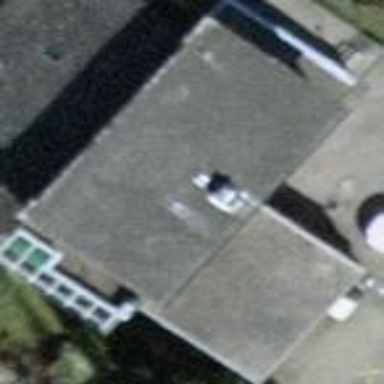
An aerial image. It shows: Semi-detached house.